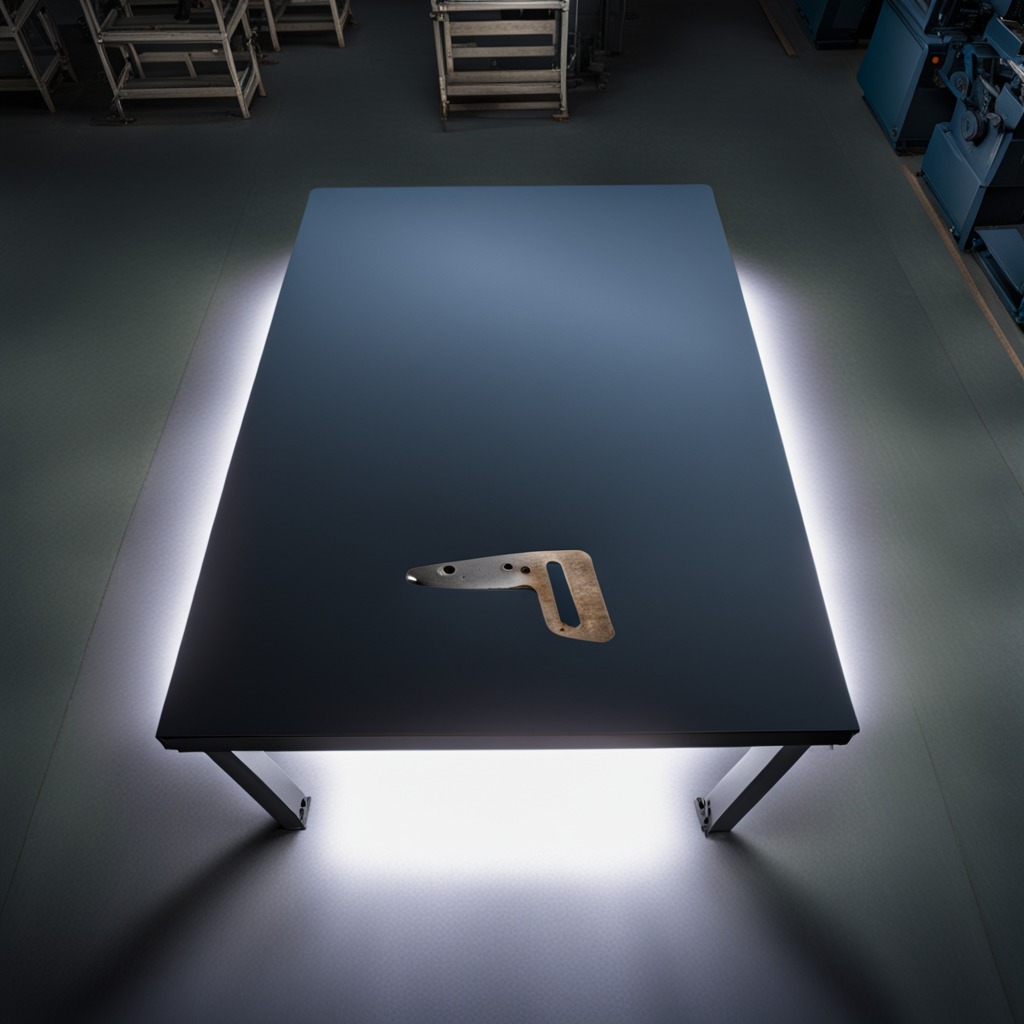
A metal saw is lying on the tabletop.